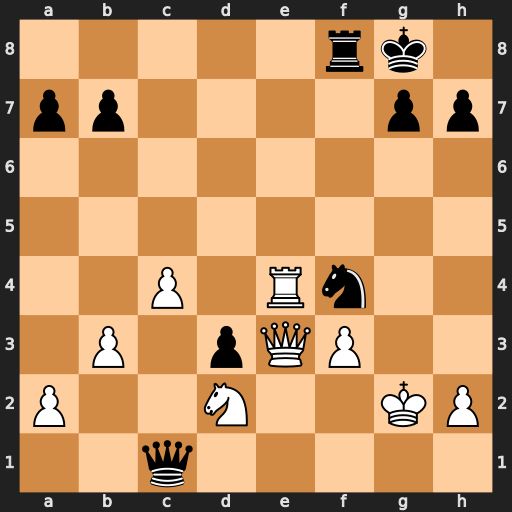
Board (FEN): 5rk1/pp4pp/8/8/2P1Rn2/1P1pQP2/P2N2KP/2q5
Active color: w
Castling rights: -
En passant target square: -
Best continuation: Rxf4 Rxf4 Qxf4